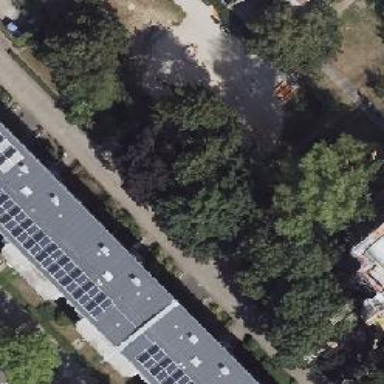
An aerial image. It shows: Playground featuring springy equipment with lorry theme.